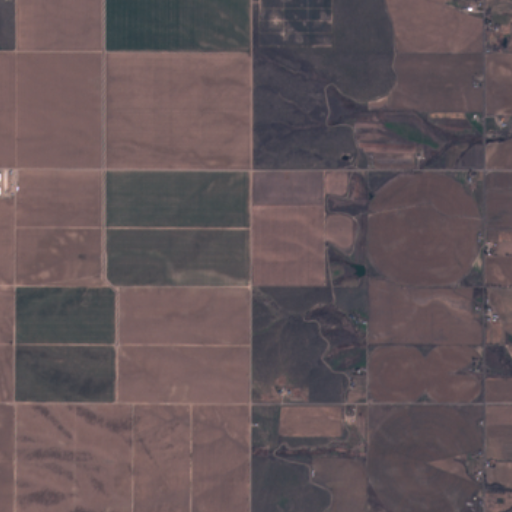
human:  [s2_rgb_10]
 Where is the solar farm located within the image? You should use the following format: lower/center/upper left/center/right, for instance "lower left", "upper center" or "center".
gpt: The solar farm is located in the upper center of the image.
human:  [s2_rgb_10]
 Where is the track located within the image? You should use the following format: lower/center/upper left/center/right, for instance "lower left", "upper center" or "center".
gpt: There is no track in the image.